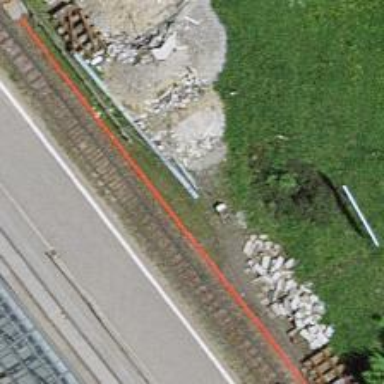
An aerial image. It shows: Narrow-gauge railway track with electrified contact line. The railway has one track.